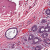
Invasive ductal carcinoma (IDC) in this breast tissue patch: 0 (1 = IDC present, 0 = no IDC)